Question: Attached my code snippet here, I am using 'XYStepChart' from chart factory. The x-axis scale at output for the code is being displayed in scale of eg: '05:30:00:00', '05:30:00:01', '05:30:00:00'. But I need in values like 1,2,3,4.
'''
package org.jfree.chart.demo;
import java.awt.BasicStroke;
import java.awt.Color;
import org.jfree.chart.ChartFactory;
import org.jfree.chart.ChartFrame;
import org.jfree.chart.JFreeChart;
import org.jfree.chart.plot.PlotOrientation;
import org.jfree.chart.plot.XYPlot;
import org.jfree.data.xy.XYDataset;
import org.jfree.data.xy.XYSeries;
import org.jfree.data.xy.XYSeriesCollection;
import org.jfree.ui.RefineryUtilities;
public class XYStepChartDemo
{
private ChartFrame frame = null;
private void displayChart() {
if (this.frame == null) {
final String title = "Trace";
final String xAxisLabel = "Tasks";
final String yAxisLabel = "Amplitude";
final XYDataset data = createStepXYDataset();
final JFreeChart chart = ChartFactory.createXYStepChart(
title,
xAxisLabel, yAxisLabel,
data,
PlotOrientation.VERTICAL,
true, // legend
true, // tooltips
false // urls
);
chart.setBackgroundPaint(new Color(216, 216, 216));
final XYPlot plot = chart.getXYPlot();
plot.getRenderer().setSeriesStroke(0, new BasicStroke(2.0f));
plot.getRenderer().setSeriesStroke(1, new BasicStroke(2.0f));
this.frame = new ChartFrame("Plan Comparison", chart);
this.frame.pack();
RefineryUtilities.positionFrameRandomly(this.frame);
this.frame.setVisible(true);
}
else {
this.frame.setVisible(true);
this.frame.requestFocus();
}
}
public static XYDataset createStepXYDataset() {
final XYSeries series1 = new XYSeries("Series 2");
series1.add(0, 5);
series1.add(1, 0);
series1.add(2, 0);
series1.add(3, 0);
series1.add(4, 0);
series1.add(5, 5);
series1.add(6, 0);
series1.add(7, 0);
series1.add(8, 0);
final XYSeriesCollection dataset = new XYSeriesCollection();
dataset.addSeries(series1);
return dataset;
}
public static void main(final String[] args) {
final XYStepChartDemo demo = new XYStepChartDemo();
demo.displayChart();
}
}
'''

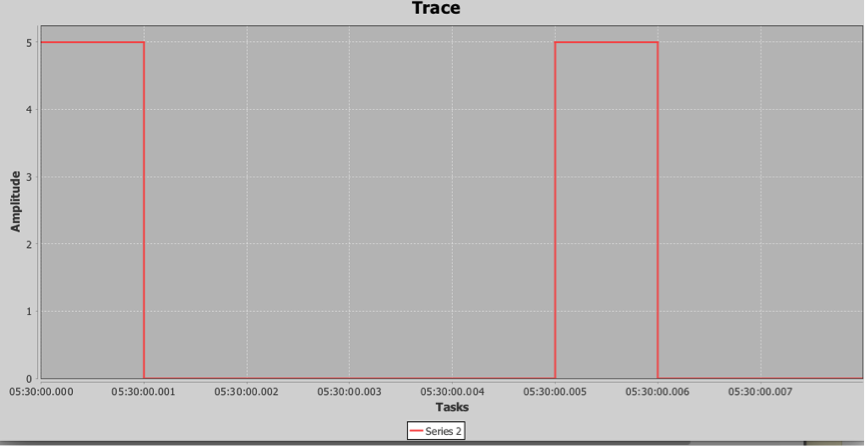
Answer: <URL>. You can either,
- Use 'setDateFormatOverride()' to format the values as shown <URL>.'''
NumberAxis domain = new NumberAxis(xAxisLabel);
domain.setStandardTickUnits(NumberAxis.createIntegerTickUnits());
plot.setDomainAxis(domain);
'''
<URL>